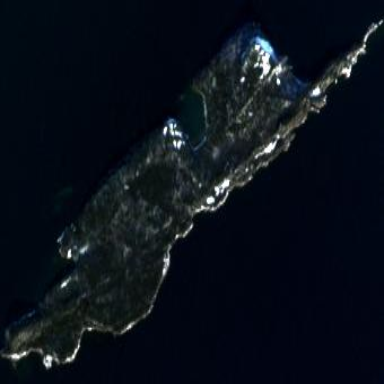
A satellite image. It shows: Island.